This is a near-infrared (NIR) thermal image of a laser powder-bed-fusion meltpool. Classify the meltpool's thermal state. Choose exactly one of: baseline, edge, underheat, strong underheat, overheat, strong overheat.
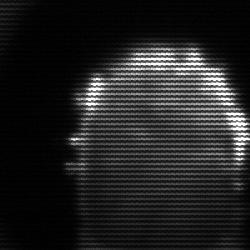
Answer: baseline